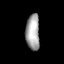
Tissue: lung
Cell type: Myeloid cells
Senescence score: 0.2332
Nuclear area (px): 482
Mean DAPI intensity: 165.436